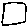
Label: square